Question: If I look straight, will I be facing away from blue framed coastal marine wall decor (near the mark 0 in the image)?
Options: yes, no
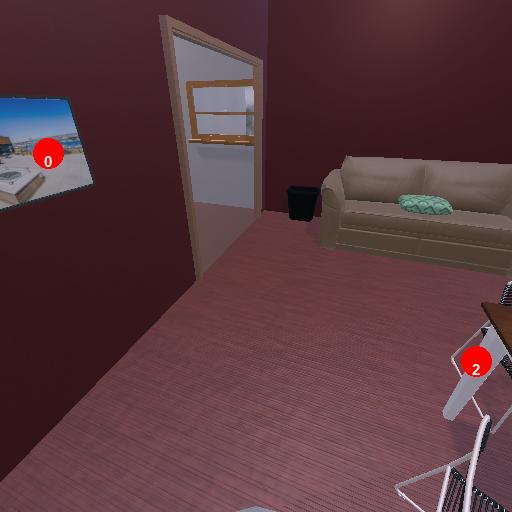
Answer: yes